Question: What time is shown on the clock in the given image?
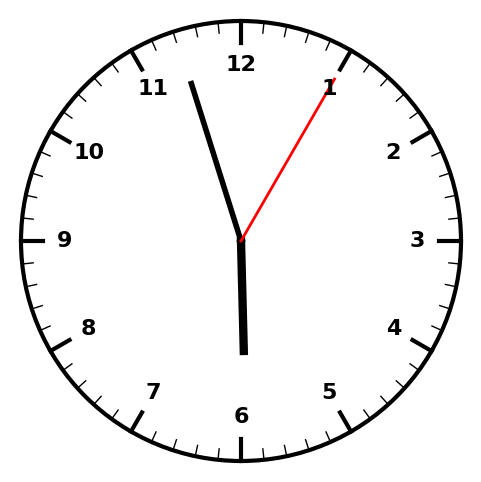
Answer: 05:57:05